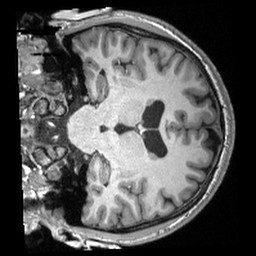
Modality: T1w
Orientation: coronal
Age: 19
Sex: male